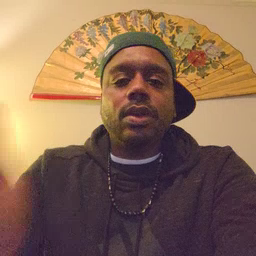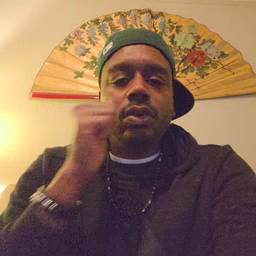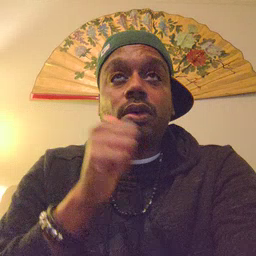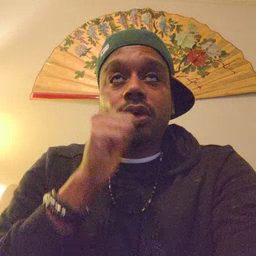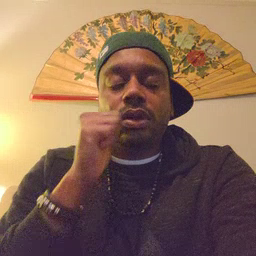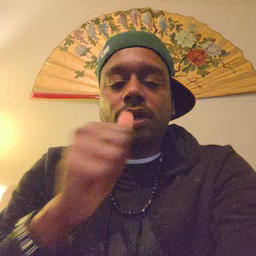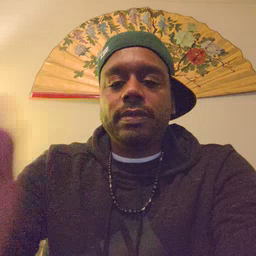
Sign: girl